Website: walmart
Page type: customer-info-address
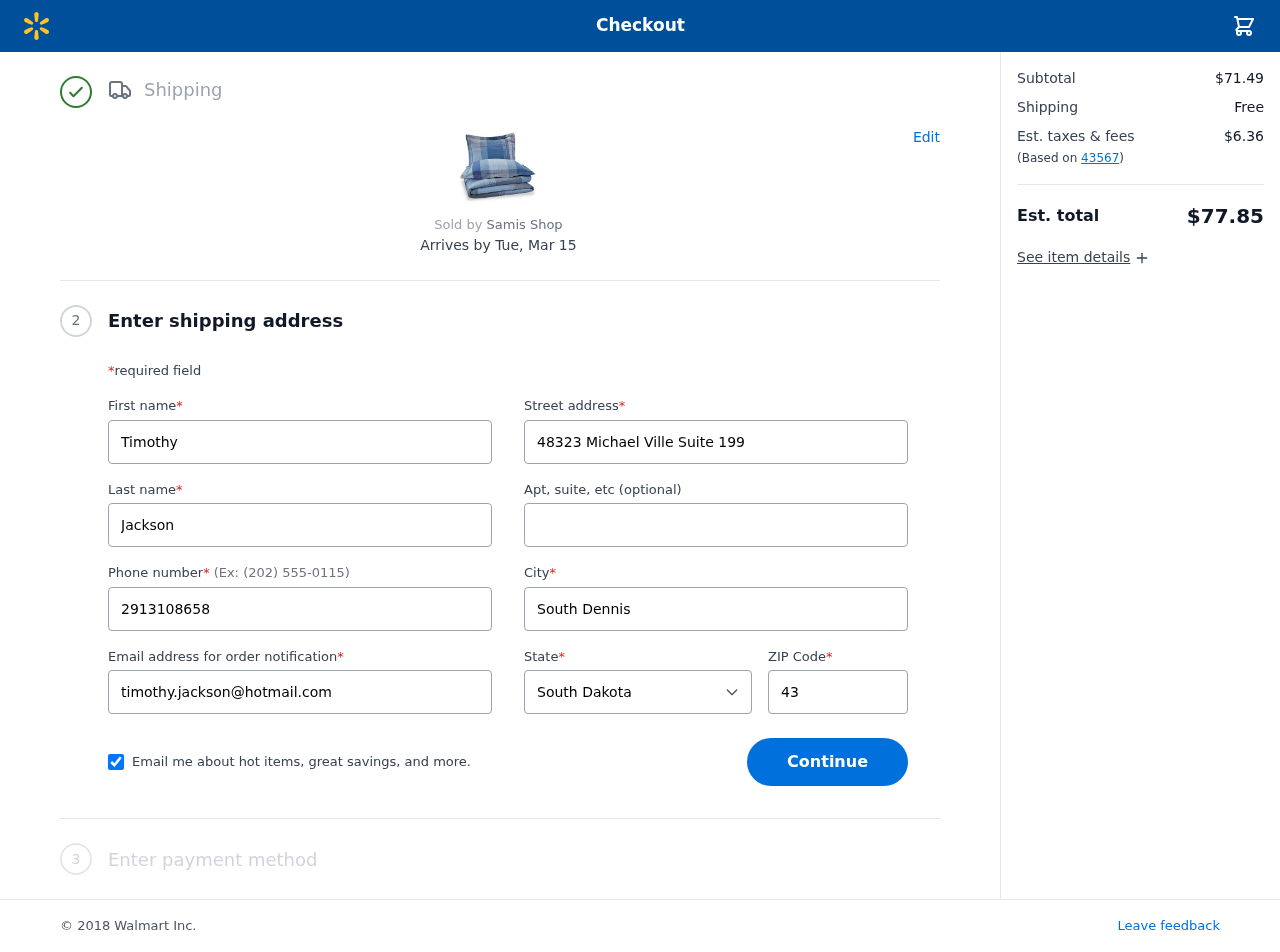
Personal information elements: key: PII_CITY
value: South Dennis
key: PII_EMAIL
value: timothy.jackson@hotmail.com
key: PII_FIRSTNAME
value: Timothy
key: PII_LASTNAME
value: Jackson
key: PII_PHONE
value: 2913108658
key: PII_POSTCODE
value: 43567
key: PII_STATE
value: South Dakota
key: PII_STREET
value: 48323 Michael Ville Suite 199
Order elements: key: ORDER_DELIVERY_DATE
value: Tue, Mar 15
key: ORDER_SUBTOTAL
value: $71.49
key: ORDER_SHIPPING_COST
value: Free
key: ORDER_TAX
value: $6.36
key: ORDER_TOTAL
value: $77.85